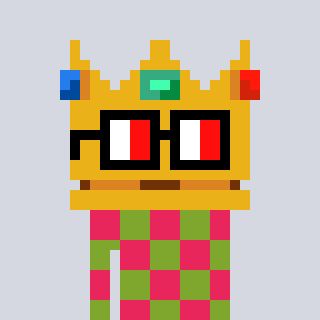
a pixel art character with square glasses with black frames and red eyes, a crown-shaped head and a slimegreen-colored body on a cool background